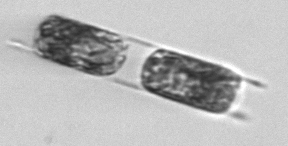
Label: Hemiaulus